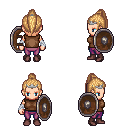
a pixel art fantasy rpg character, female body template, human, light skin, brown sleeveless shirt, magenta pants, light blonde long topknot hairstyle, silver tiara, white cloth bandages, maroon shoes, shield, four views (front, back, left, right), 2x2 character sprite sheet, small pixel art, hard edges, no anti-aliasing